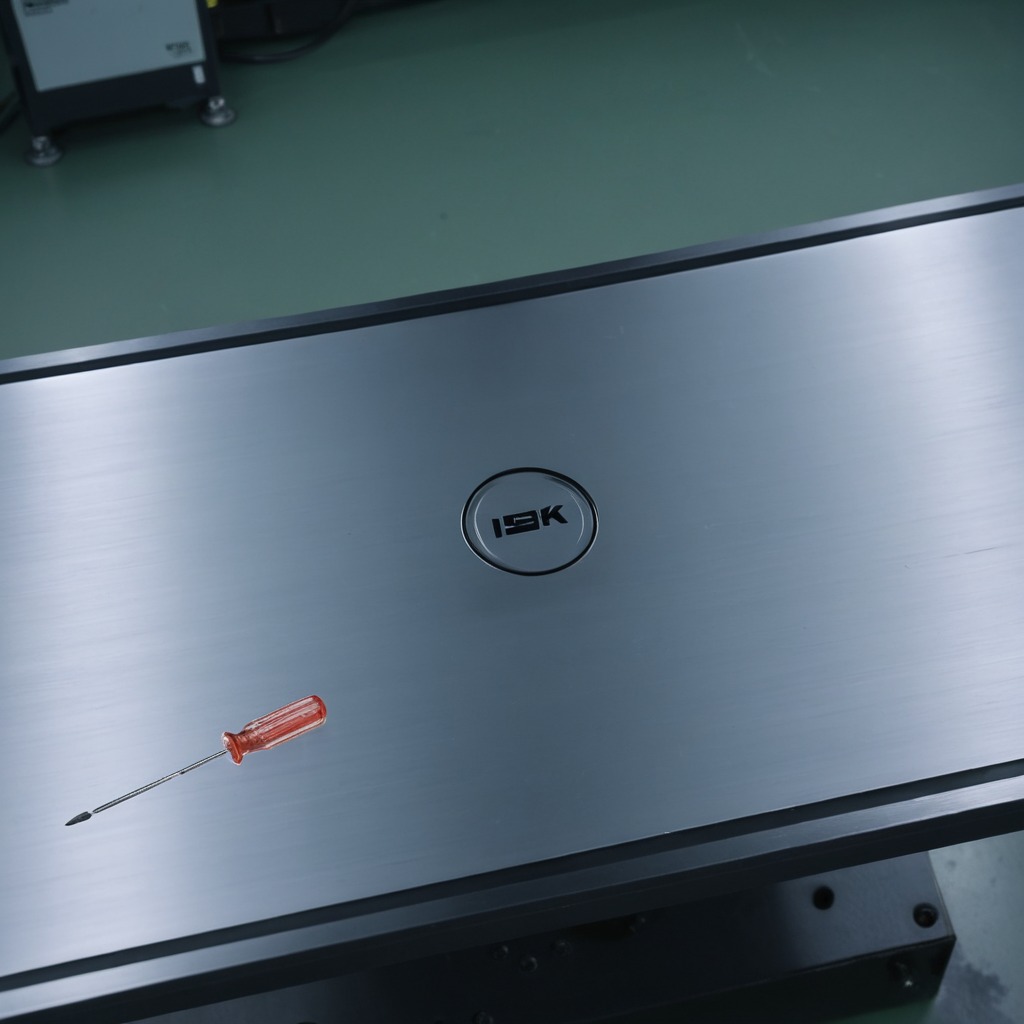
A screwdriver is lying on the metal table.